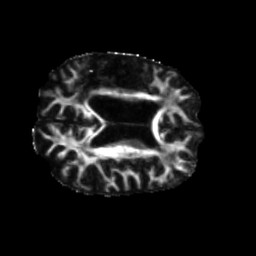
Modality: FA
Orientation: axial
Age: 55
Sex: male
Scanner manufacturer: siemens
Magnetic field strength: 3 T
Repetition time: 5.25 s
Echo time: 0.08 s